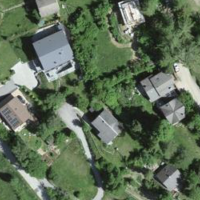
EUNIS habitat code: 52
Species observed at this site:
Cornus sanguinea